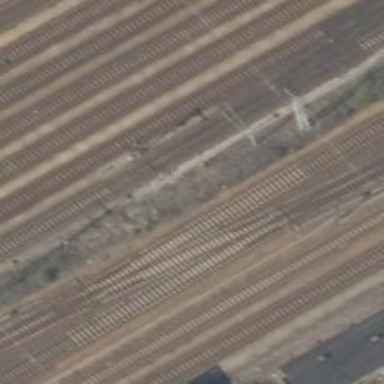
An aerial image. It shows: Railway switch.